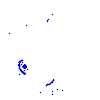
Particle: proton